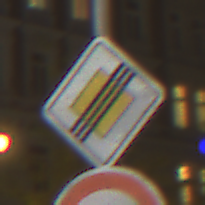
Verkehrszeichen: EndeVorfahrtsstrasse
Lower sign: Geschwindigkeit120
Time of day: Night
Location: Outdoor (Urban)
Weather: Clear
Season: NotSpecified
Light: Artificial